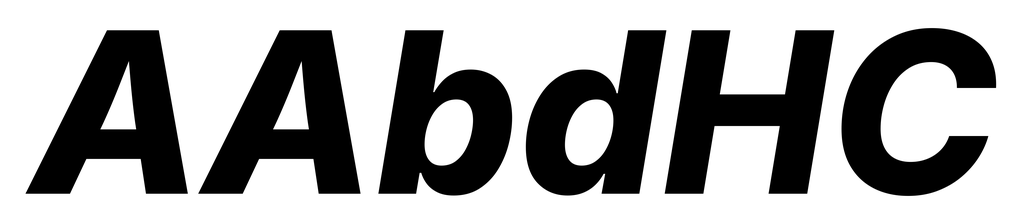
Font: Inter-Italic_ExtraBold_Italic